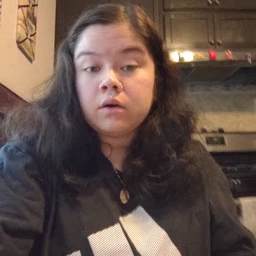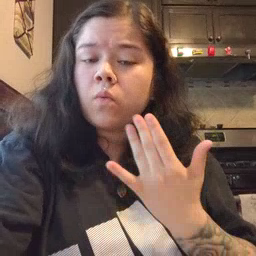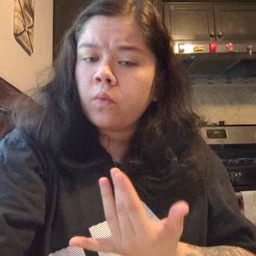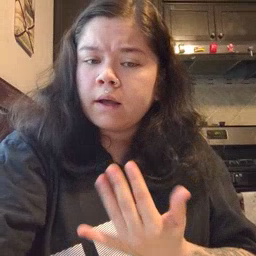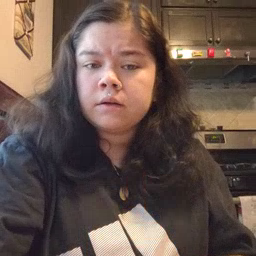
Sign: wait